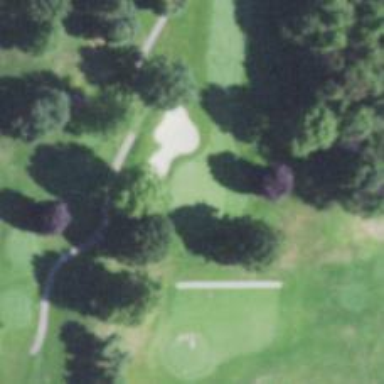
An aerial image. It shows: Golf hole.